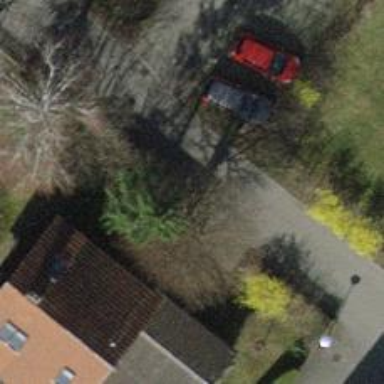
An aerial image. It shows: Urban tree with needle-leaved evergreen.